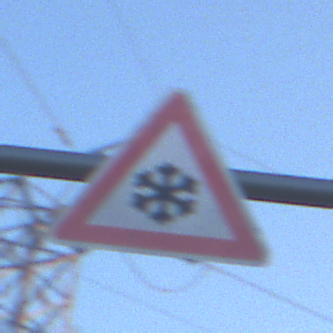
Verkehrszeichen: SchneeOderEisglaette
Umgebung: Outdoor, Nature
Tageszeit: Dawn
Wetter: Clear
Licht: Natural
Jahreszeit: NotSpecified
Kontrast: LowContrast